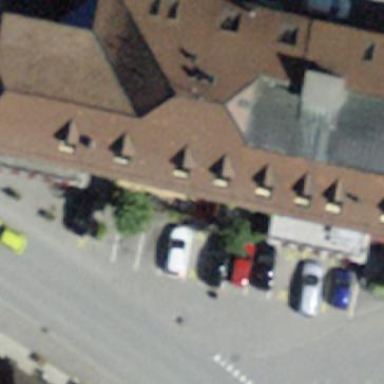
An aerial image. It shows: Hotel building.